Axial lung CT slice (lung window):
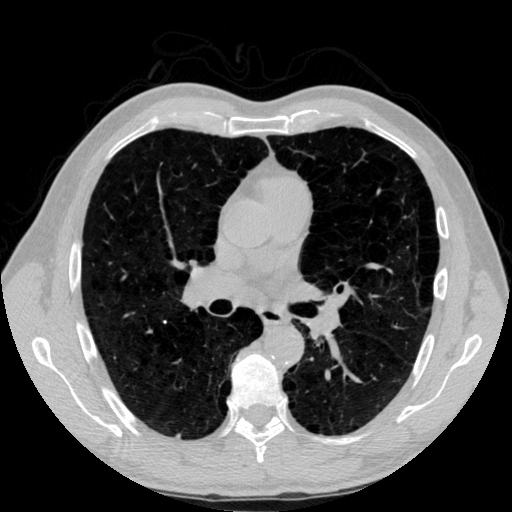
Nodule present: yes
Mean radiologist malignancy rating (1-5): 1